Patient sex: M
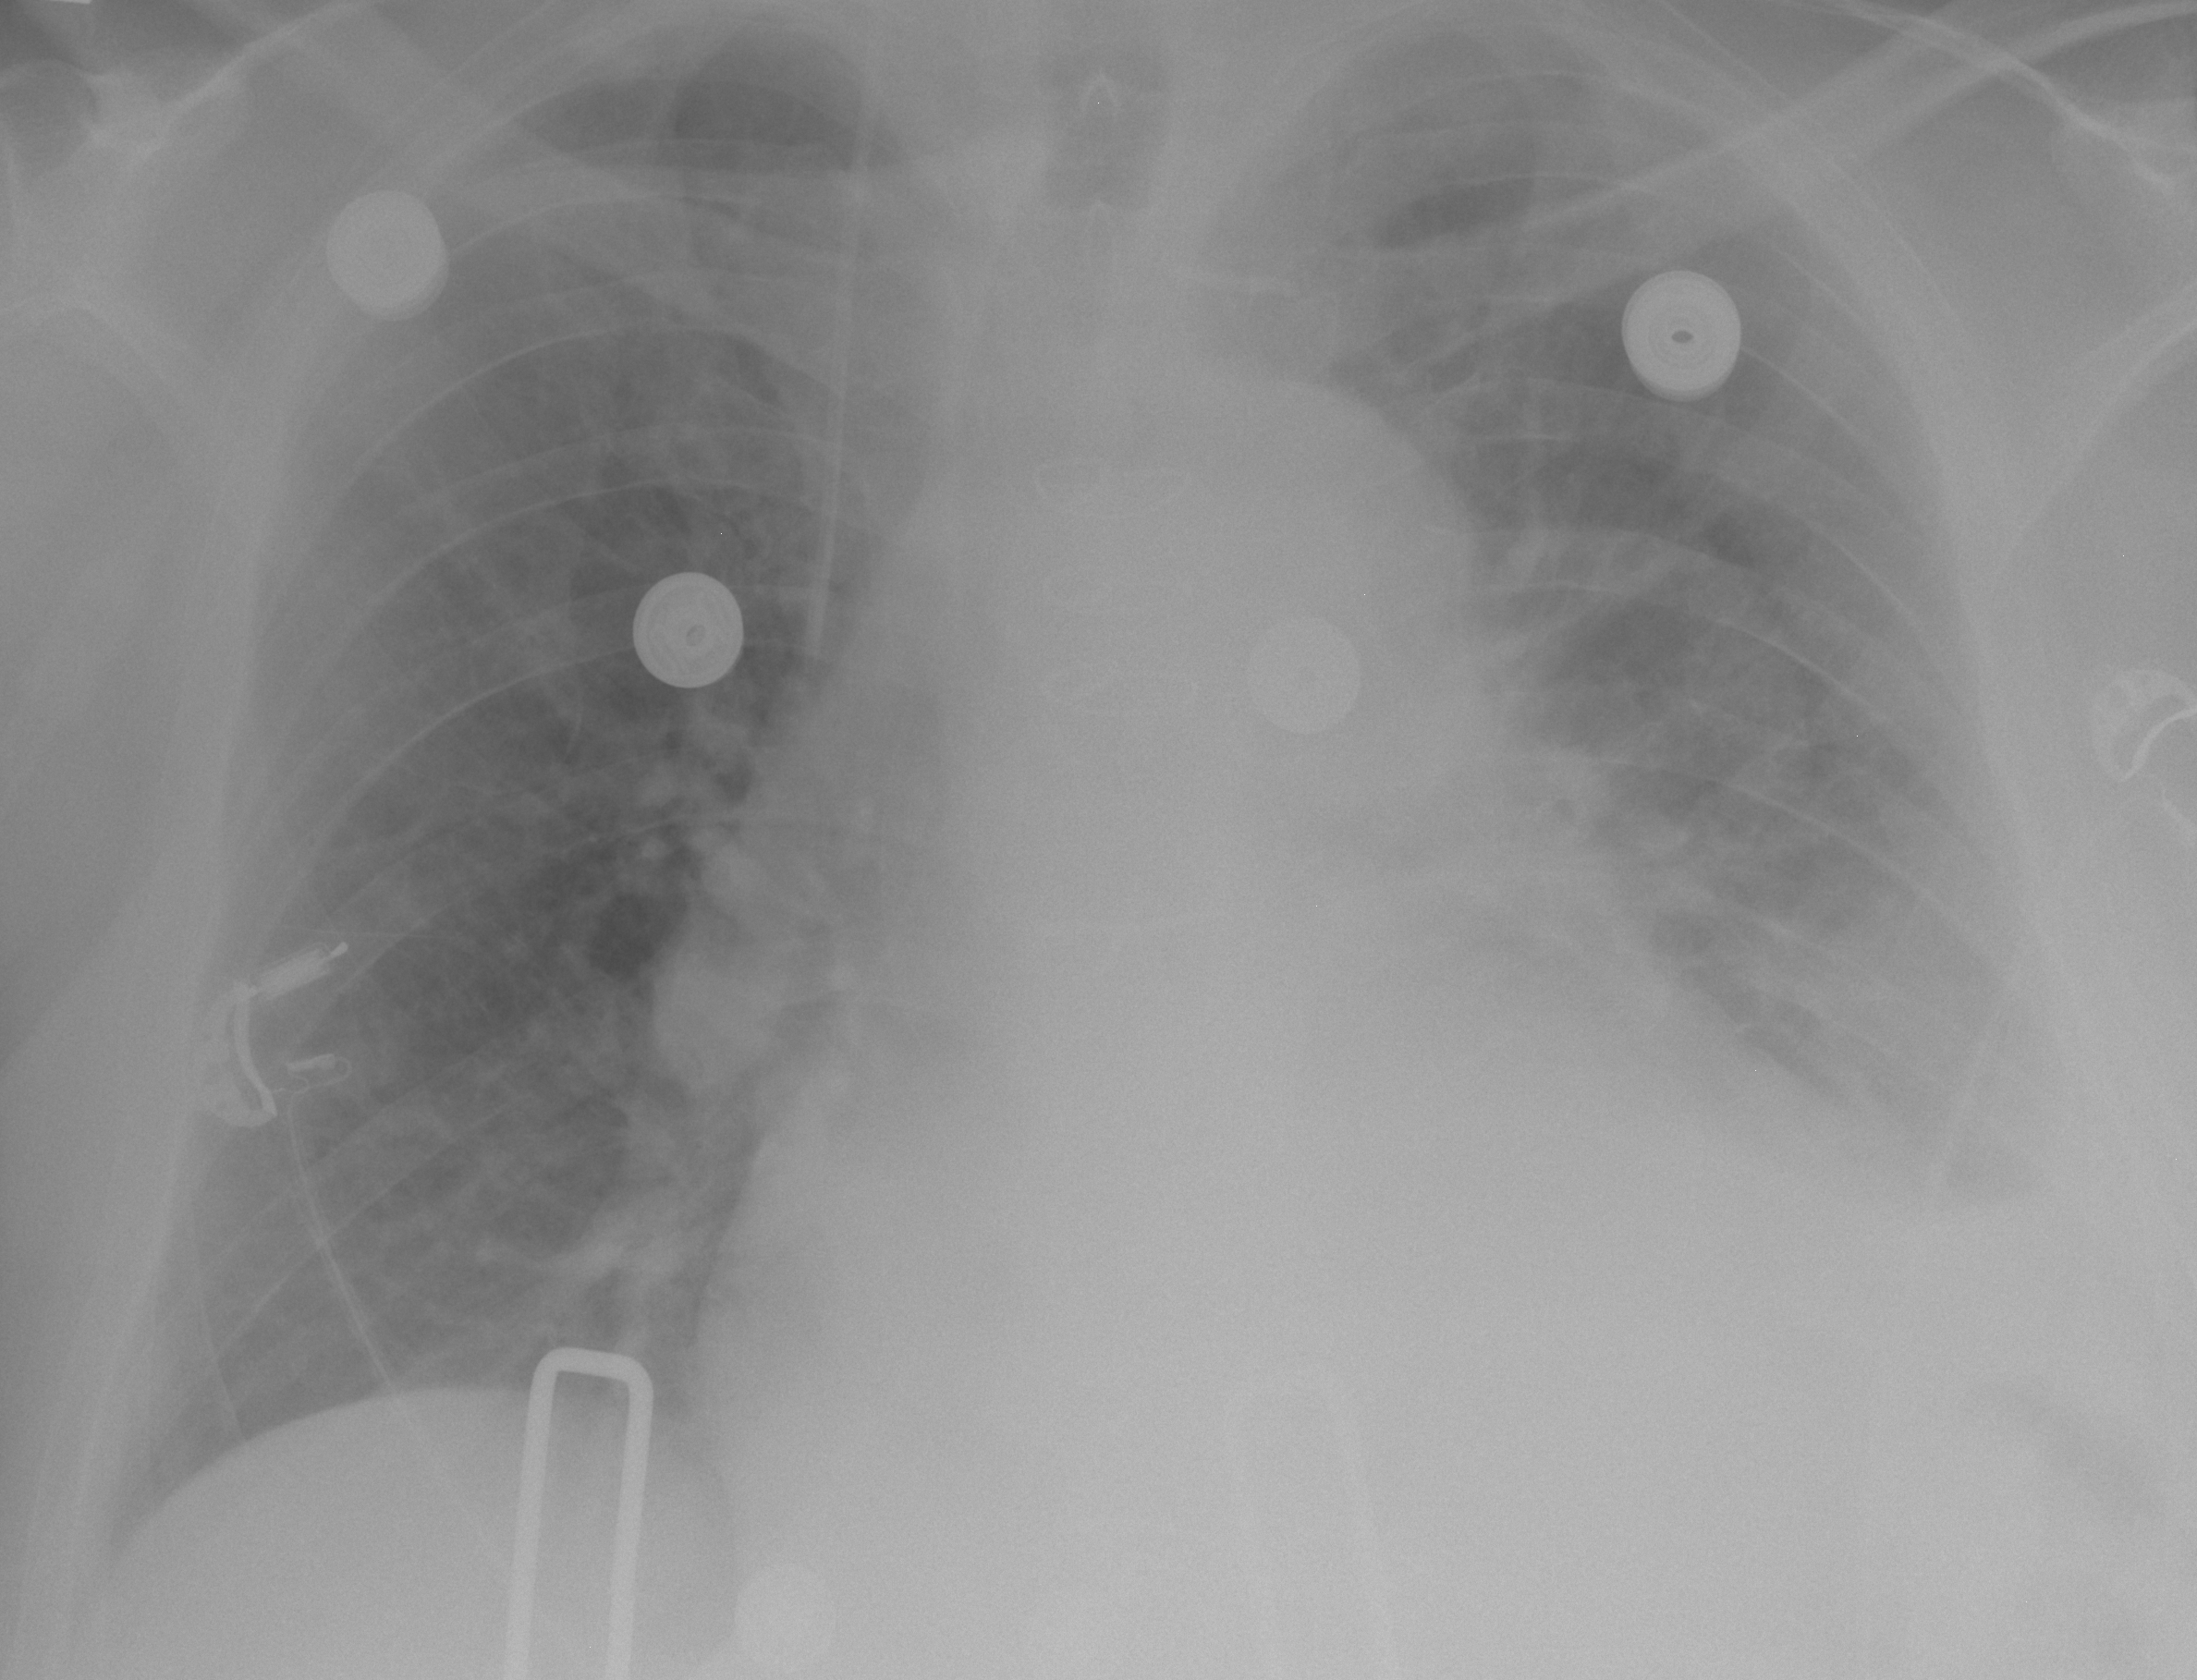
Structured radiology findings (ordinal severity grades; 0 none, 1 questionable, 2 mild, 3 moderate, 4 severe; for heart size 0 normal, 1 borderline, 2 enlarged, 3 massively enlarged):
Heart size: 2
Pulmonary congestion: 1
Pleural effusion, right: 0
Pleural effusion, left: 2
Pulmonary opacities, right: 0
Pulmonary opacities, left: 0
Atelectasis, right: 0
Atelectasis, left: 2